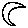
Label: moon